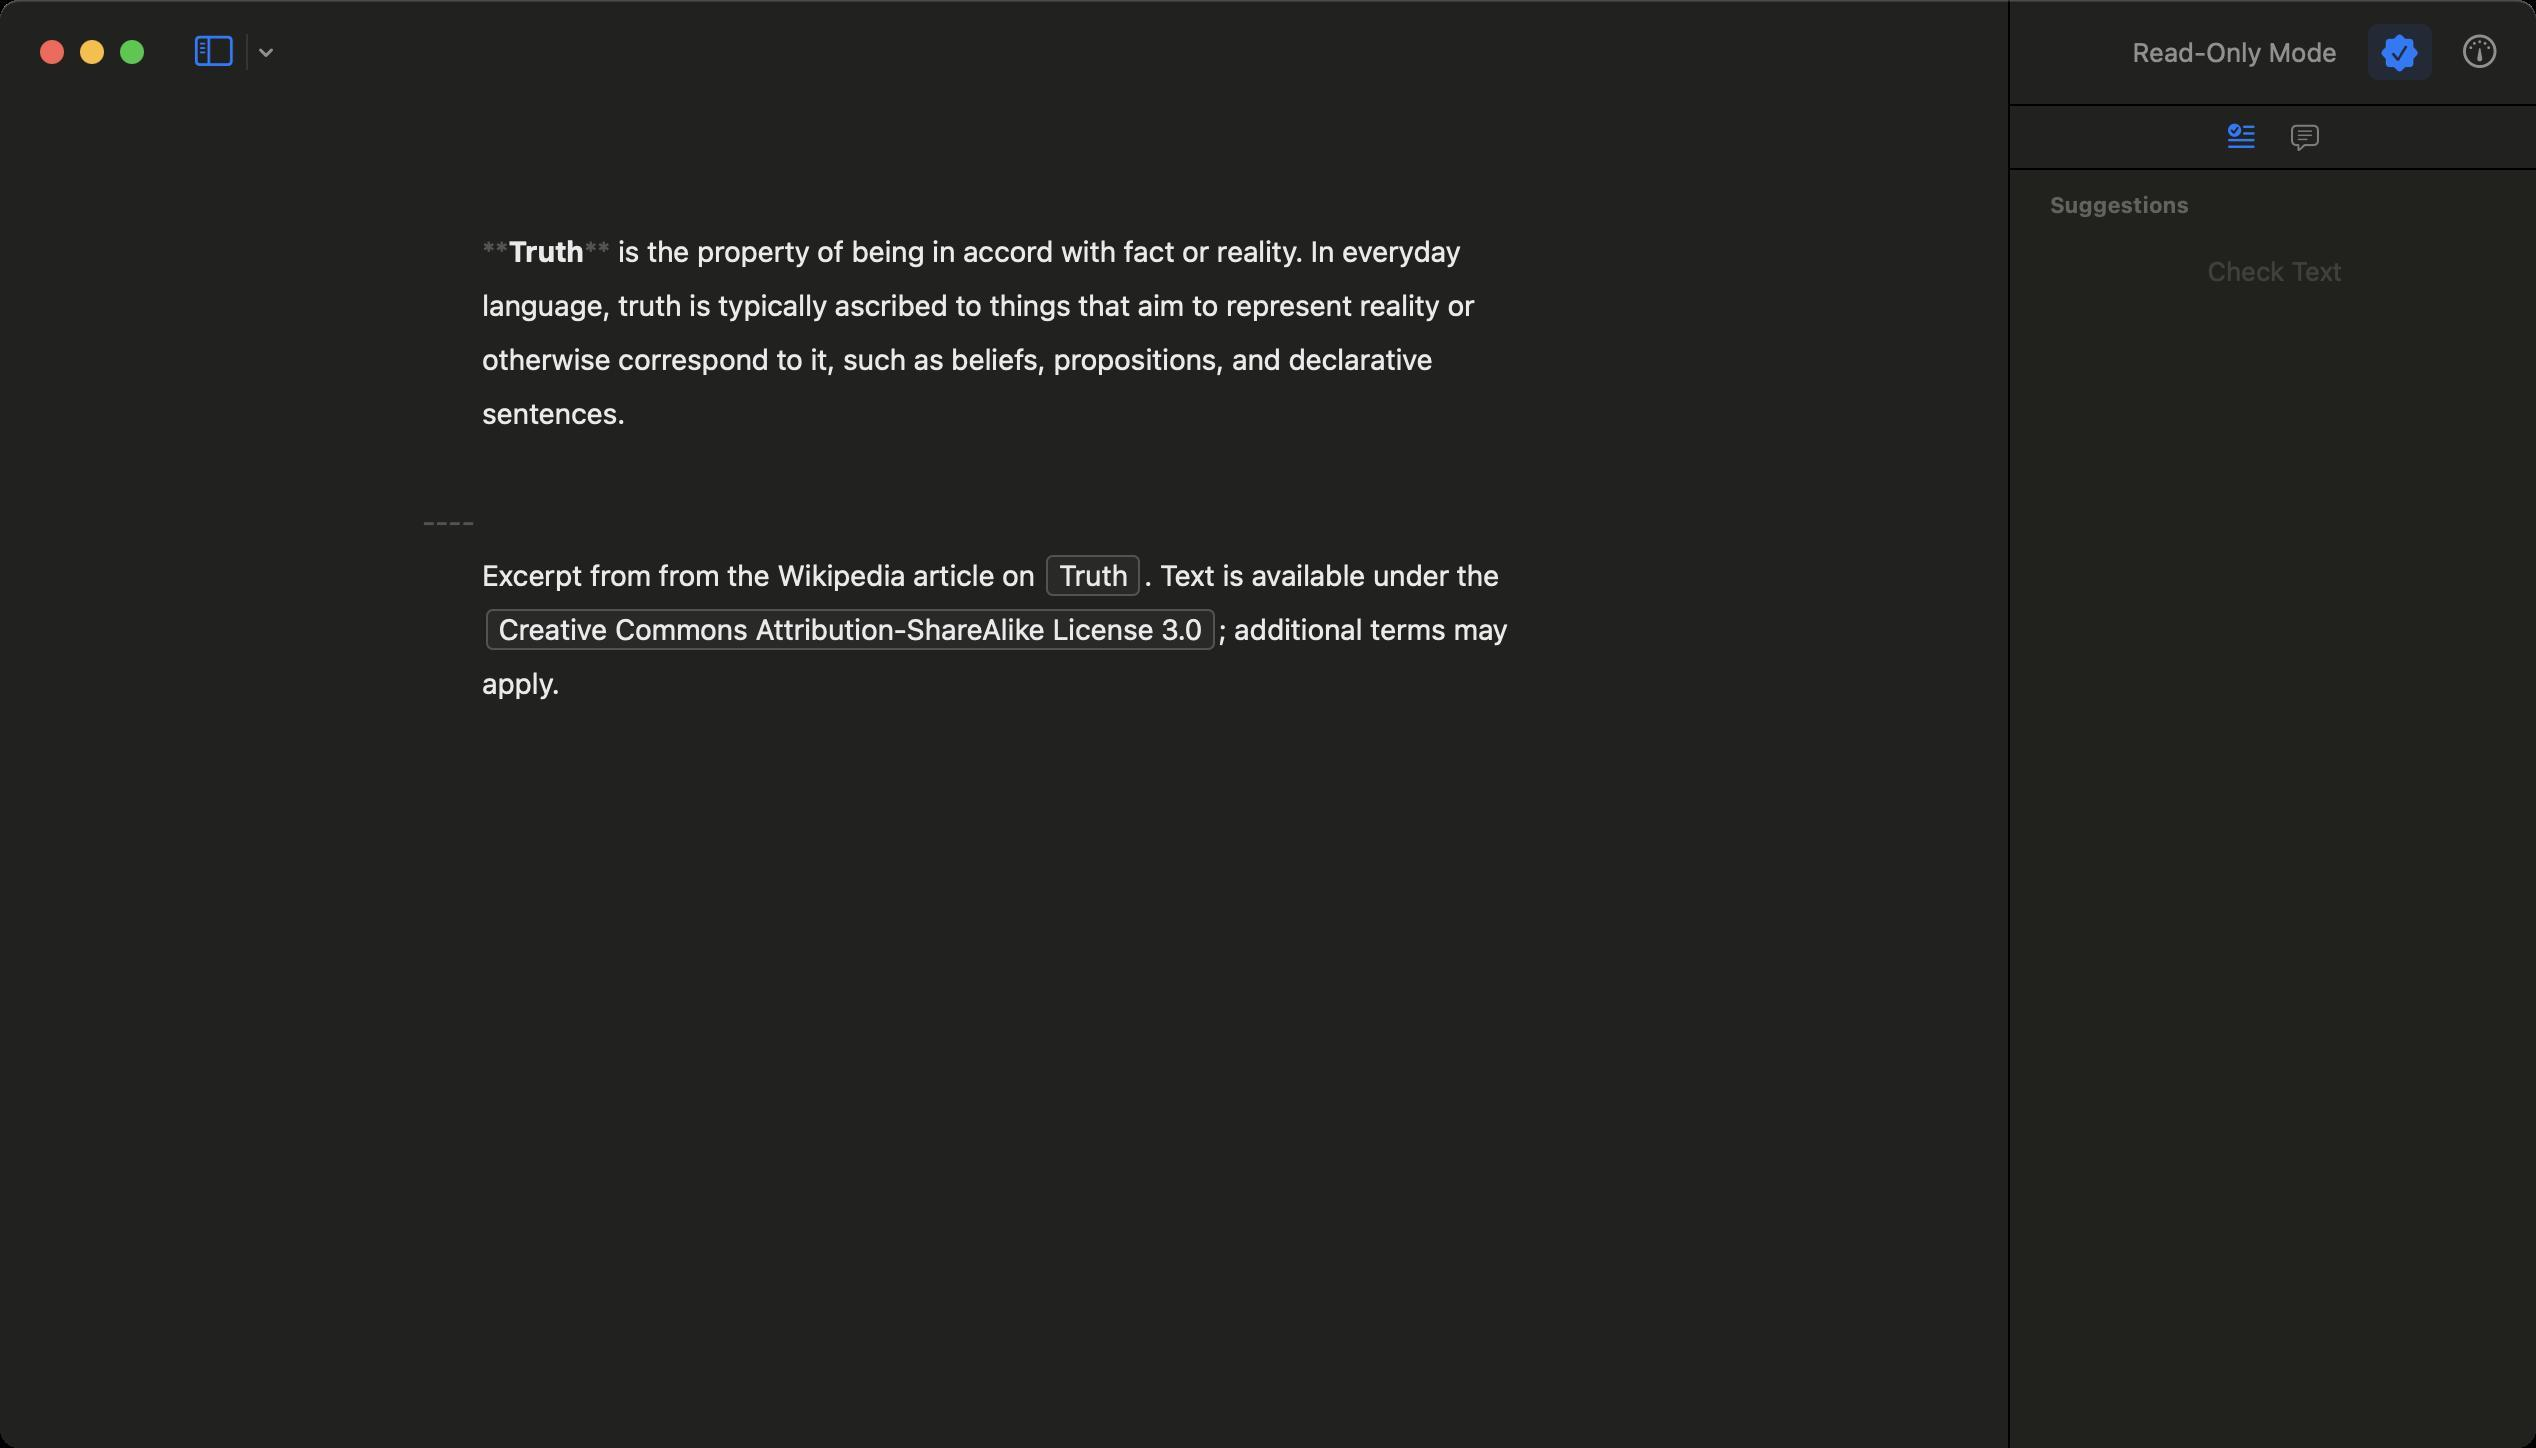
Accessibility tree:
{"name": "All_▸_Truth_is_the_property_of_being_in_accord…", "role": "AXWindow", "description": null, "role_description": "standard window", "value": null, "position": "230.00;215.00", "size": "1268;724", "children": [{"name": null, "role": "AXGroup", "description": null, "role_description": "group", "value": null, "position": "0.00;0.00", "size": "1268;724", "children": [{"name": null, "role": "AXGroup", "description": null, "role_description": "group", "value": null, "position": "0.00;0.00", "size": "1004;724", "children": [{"name": null, "role": "AXGroup", "description": null, "role_description": "group", "value": null, "position": "0.00;0.00", "size": "1004;724", "children": [{"name": null, "role": "AXGroup", "description": null, "role_description": "group", "value": null, "position": "0.00;0.00", "size": "1004;724", "children": [{"name": null, "role": "AXScrollArea", "description": null, "role_description": "scroll area", "value": null, "position": "0.00;52.00", "size": "1004;672", "children": [{"name": null, "role": "AXGroup", "description": null, "role_description": "group", "value": null, "position": "0.00;52.00", "size": "1004;672", "children": [{"name": null, "role": "AXTextArea", "description": "Editor", "role_description": "text entry area", "value": "**Truth** is the property of being in accord with fact or reality. In everyday language, truth is typically ascribed to things that aim to represent reality or otherwise correspond to it, such as beliefs, propositions, and declarative sentences.\n\n----\nExcerpt from from the Wikipedia article on Truth. Text is available under the Creative Commons Attribution-ShareAlike License 3.0; additional terms may apply.", "position": "171.00;72.00", "size": "662;325", "children": [{"name": null, "role": "AXUnknown", "description": "Begin Link", "role_description": "unknown", "value": null, "position": "521.40;274.00", "size": "8;27", "children": []}, {"name": null, "role": "AXUnknown", "description": "End Link", "role_description": "unknown", "value": null, "position": "563.98;274.00", "size": "8;27", "children": []}, {"name": null, "role": "AXUnknown", "description": "Begin Link", "role_description": "unknown", "value": null, "position": "241.18;301.00", "size": "8;27", "children": []}, {"name": null, "role": "AXUnknown", "description": "End Link", "role_description": "unknown", "value": null, "position": "601.20;301.00", "size": "8;27", "children": []}]}]}]}]}]}]}, {"name": null, "role": "AXUnknown", "description": "Dashboard", "role_description": "unknown", "value": null, "position": "1005.00;0.00", "size": "263;724", "children": [{"name": null, "role": "AXScrollArea", "description": null, "role_description": "scroll area", "value": null, "position": "1005.00;84.00", "size": "263;639", "children": [{"name": "Suggestions", "role": "AXGroup", "description": null, "role_description": "group", "value": null, "position": "1005.00;84.00", "size": "263;75", "children": [{"name": null, "role": "AXStaticText", "description": "Suggestions", "role_description": "text", "value": null, "position": "1025.00;87.00", "size": "212;31", "children": []}, {"name": "Check_Text", "role": "AXButton", "description": null, "role_description": "button", "value": null, "position": "1025.00;125.50", "size": "225;20", "children": []}]}]}, {"name": "", "role": "AXCheckBox", "description": "Suggestions", "role_description": "toggle button", "value": 1, "position": "1105.50;51.50", "size": "30;32", "children": []}, {"name": "", "role": "AXCheckBox", "description": "Review", "role_description": "toggle button", "value": 0, "position": "1137.50;52.00", "size": "30;33", "children": []}]}]}, {"name": null, "role": "AXToolbar", "description": null, "role_description": "toolbar", "value": null, "position": "0.00;0.00", "size": "1268;52", "children": [{"name": null, "role": "AXGroup", "description": null, "role_description": "group", "value": null, "position": "87.00;0.00", "size": "60;52", "children": [{"name": "", "role": "AXButton", "description": "Toggle Sidebars", "role_description": "button", "value": null, "position": "85.00;6.00", "size": "44;40", "children": []}, {"name": "", "role": "AXButton", "description": "drop down", "role_description": "button", "value": null, "position": "116.00;7.00", "size": "34;40", "children": []}]}, {"name": null, "role": "AXButton", "description": "Read-Only Mode", "role_description": "button", "value": null, "position": "1055.00;0.00", "size": "125;52", "children": []}, {"name": null, "role": "AXButton", "description": "Revision", "role_description": "button", "value": null, "position": "1180.00;0.00", "size": "40;52", "children": []}, {"name": null, "role": "AXButton", "description": "Dashboard", "role_description": "button", "value": null, "position": "1220.00;0.00", "size": "40;52", "children": []}]}, {"name": null, "role": "AXButton", "description": null, "role_description": "close button", "value": null, "position": "19.00;18.00", "size": "14;16", "children": []}, {"name": null, "role": "AXButton", "description": null, "role_description": "full screen button", "value": null, "position": "59.00;18.00", "size": "14;16", "children": [{"name": null, "role": "AXGroup", "description": null, "role_description": "group", "value": null, "position": "59.00;18.00", "size": "14;16", "children": [{"name": null, "role": "AXGroup", "description": null, "role_description": "group", "value": null, "position": "59.00;18.00", "size": "14;16", "children": []}]}]}, {"name": null, "role": "AXButton", "description": null, "role_description": "minimize button", "value": null, "position": "39.00;18.00", "size": "14;16", "children": []}]}